Field crop: tomato
Growth stage: 1
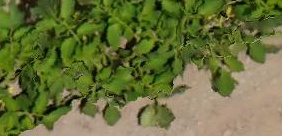
Species: tomato